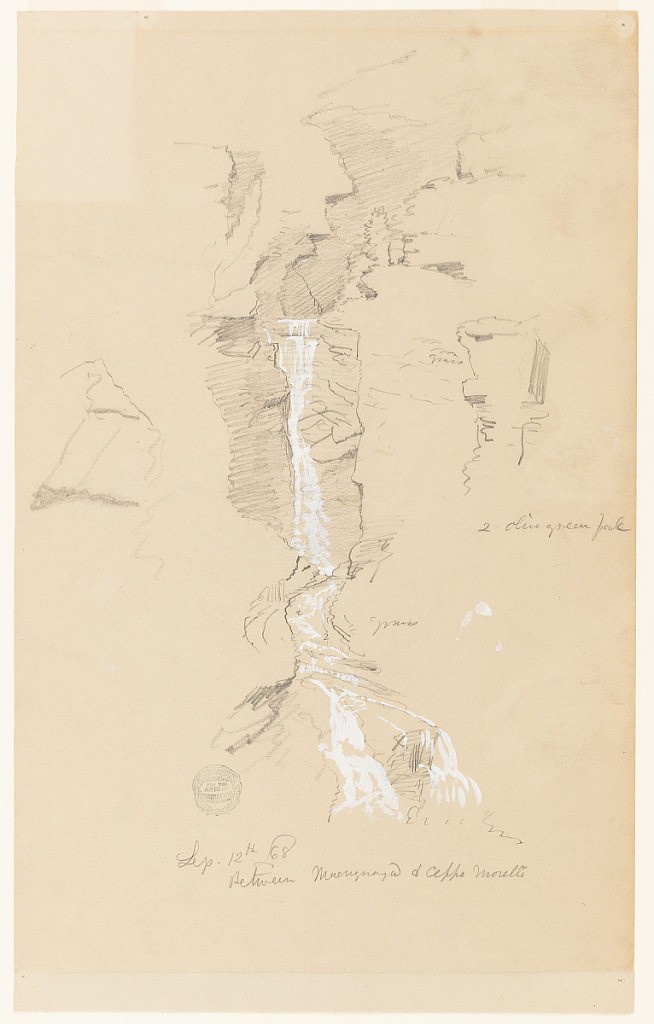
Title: Cascade between Macugnaga and Ceppo Morelli, Italy
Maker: Frederic Edwin Church, American, 1826–1900
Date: September 12, 1868
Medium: Graphite, brush and white gouache on beige wove paper
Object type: Drawing
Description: Landscape sketch showing a view of a rocky cascade between the towns of Macugnaga and Ceppo Morelli in the valley of the Anza River (Valle Anzasca) in northern Italy. In the middle distance at upper center, water streams over the edge of the falls and tumbles forward through a rocky crevice. Patches of grass are visible along the steep mountainsides that bound the waterfall at left and right. In the background, beyond the edge of the fall, several conifer trees are loosely rendered. Water highlighted in white gouache.